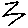
Label: zigzag